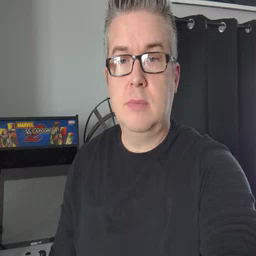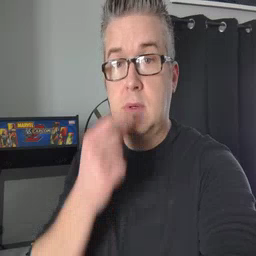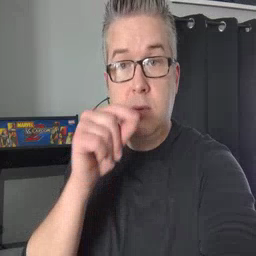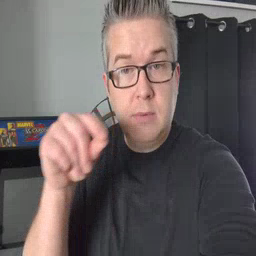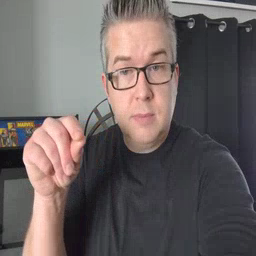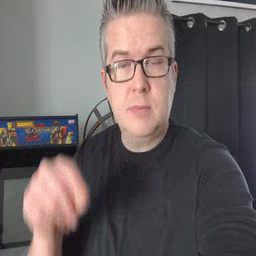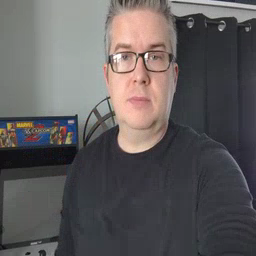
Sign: pencil